Question: Is it possible to fill two DataGridView (named as Datagridview1 & Datagridview2) from one dataset < one tableadapter < 2 Different queries
'''
From query 1 = DGV1 i need to fill datagridview1
From query 2 - DGV2 i need to fill datagridview2
'''

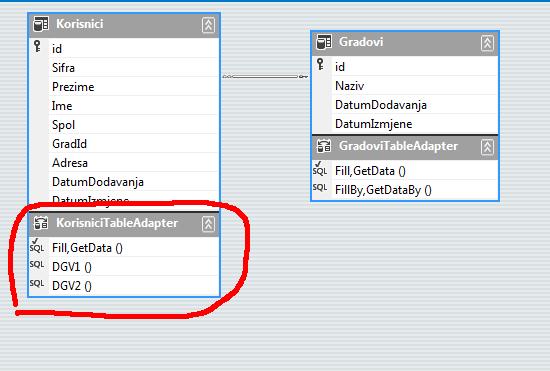
Answer: Is it possible? Of course, that's the glory of bound datasets. Set up your 2 queries using the DataSet designer (.xsd) by right-clicking on your 'TableAdapter'-->'Add Query' --> etc.
With two 'DataGridViews', you will need 2 instances of the same tableadapter (you can drag and drop from the Toolbox). Call your 'FillBy' method (or whatever you named them) for each query, connecting the 'DGV' data source to the correct 'TableAdapter' (I just add a numerical suffix for simplicity).